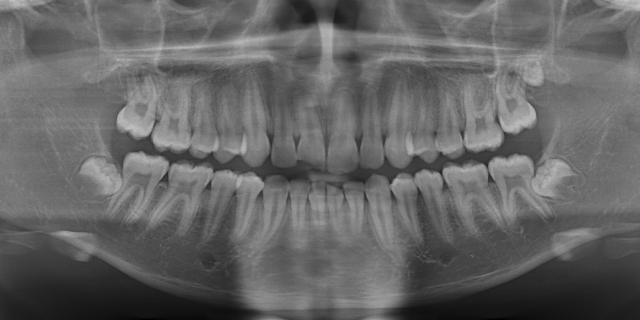
adult